Question: I don't get it why is it that the relationship in my table is inverted? and how would I set the Foreign key to auto increment? so that when I insert a data in my parent table the primary key in my child table will also increment.
And Why is it in my diagram the relationship is inverted, here have a look

It is supposed to be the other way around, how would I do that?
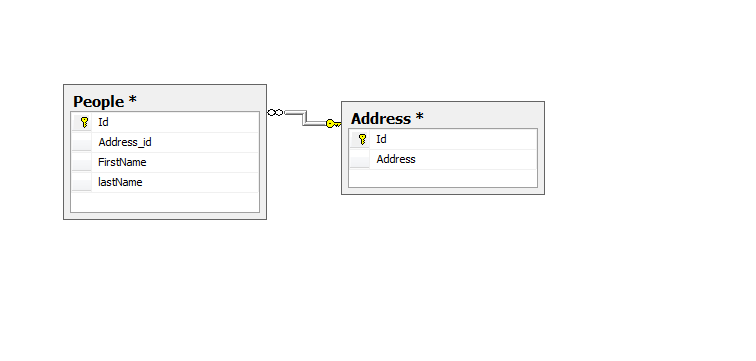
Answer: I honestly wouldn't bother trying to make the UI bend to your requirements. Instead, let's learn some DDL!
'''
CREATE TABLE dbo.People
(
PeopleID INT IDENTITY(1,1) PRIMARY KEY,
FirstName NVARCHAR(32)
--, LastName, etc.
);
CREATE TABLE dbo.Address
(
AddressID INT IDENTITY(1,1) PRIMARY KEY,
PeopleID INT NOT NULL FOREIGN KEY
REFERENCES dbo.People(PeopleID),
Address VARCHAR(255)
--, other columns
);
'''
Example of data population. Let's say you want to add a new person named Bob who has two addresses.
'''
DECLARE @PeopleID INT;
INSERT dbo.People(FirstName) SELECT N'Bob';
SELECT @PeopleID = SCOPE_IDENTITY();
INSERT dbo.Address(PeopleID, Address) SELECT @PeopleID, '255 Hemlock Lane';
INSERT dbo.Address(PeopleID, Address) SELECT @PeopleID, '345 Hutcheson Ave';
'''